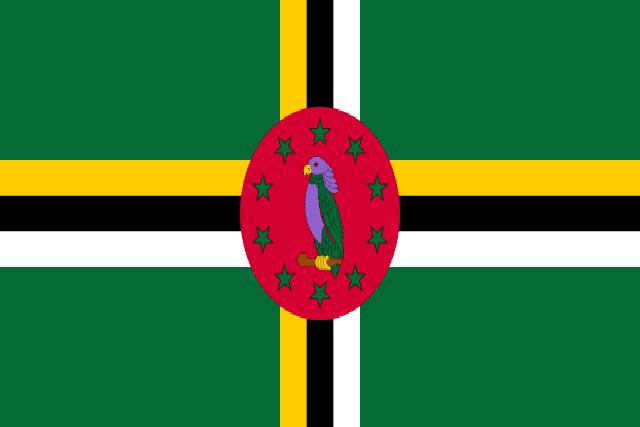
Country: Dominica
Country code: dm